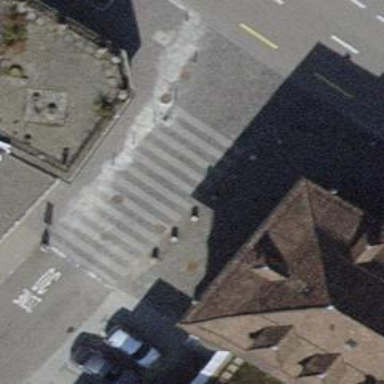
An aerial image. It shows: Bollard barrier.